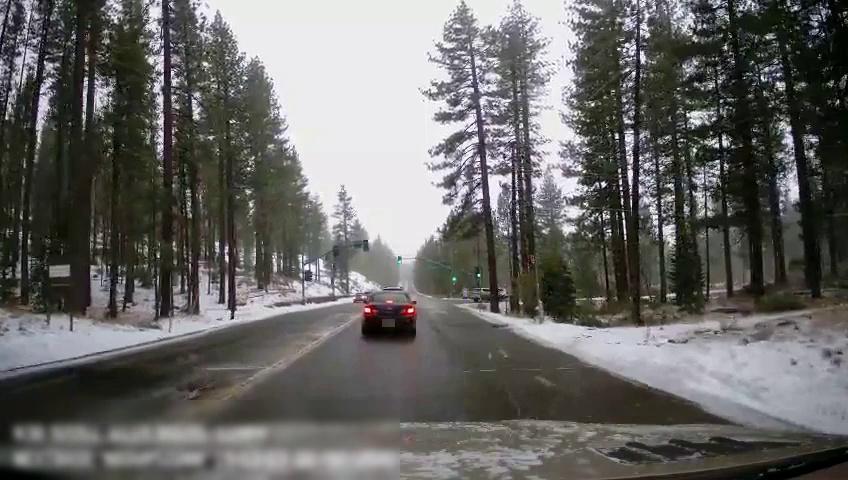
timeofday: Day
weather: Snowy
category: Drivable Space
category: Vehicles | Car
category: Vehicles | SUV
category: Vehicles | SUV
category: Vehicles | Car
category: Lanes | Opposite Lane
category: Lanes | Opposite Lane
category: Lanes | Current Lane
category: Traffic | Lights
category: Traffic | Lights